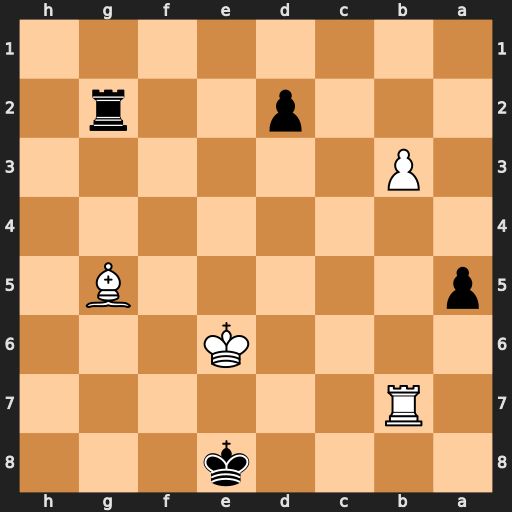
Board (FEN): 4k3/1R6/4K3/p5B1/8/1P6/3p2r1/8
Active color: b
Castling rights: -
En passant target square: -
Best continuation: Re2+ Kf5 d1=Q Rb8+ Kf7